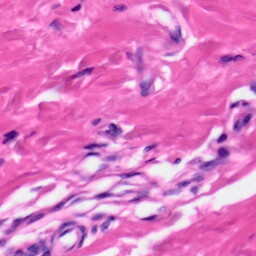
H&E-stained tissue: Skin